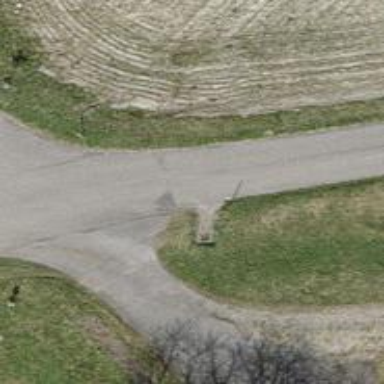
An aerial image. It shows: Unclassified road with grade 1 track type.